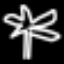
Label: palm tree